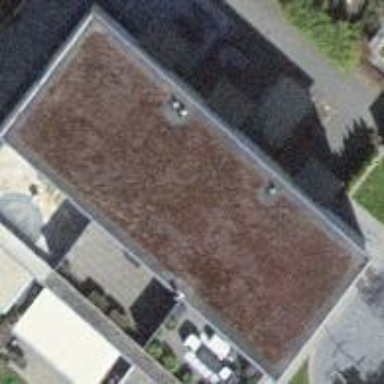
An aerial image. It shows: Building part with flat roof.